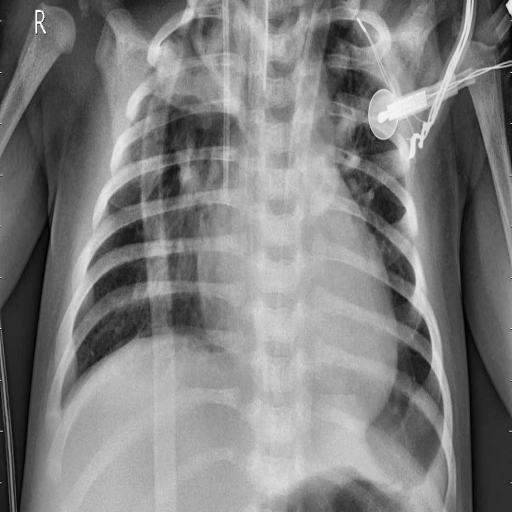
Finding: PNEUMONIA